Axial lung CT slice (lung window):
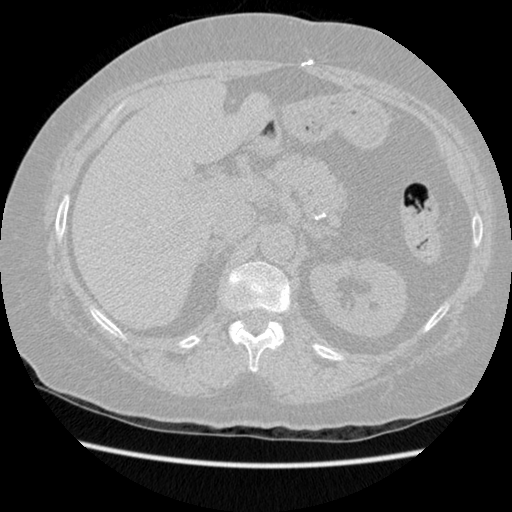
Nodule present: no